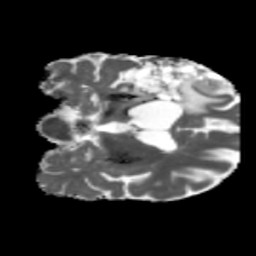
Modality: MD
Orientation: coronal
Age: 61
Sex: male
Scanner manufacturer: siemens
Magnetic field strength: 3 T
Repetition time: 5.47 s
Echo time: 0.0854 s